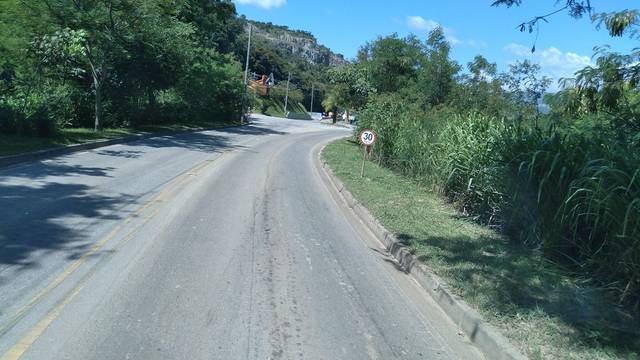
Region: Brazil
Coordinates: -19.861, -43.852